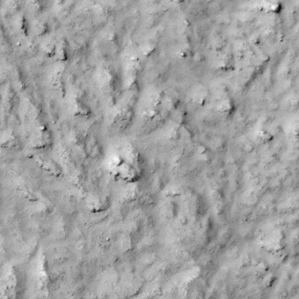
Label: non_frost